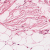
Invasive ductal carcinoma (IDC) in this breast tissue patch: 0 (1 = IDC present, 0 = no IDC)